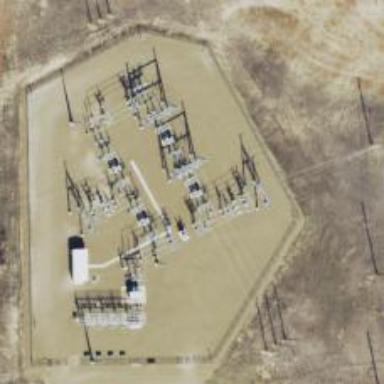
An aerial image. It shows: Switch for power supply.